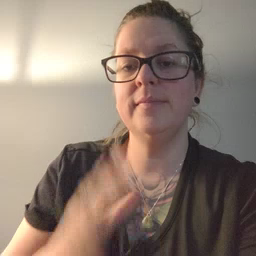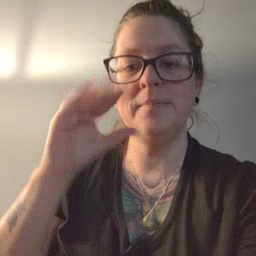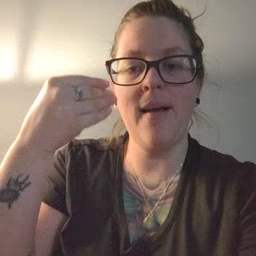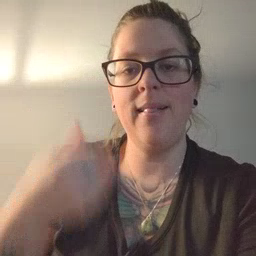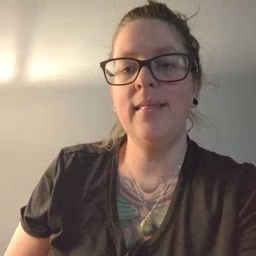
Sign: smile